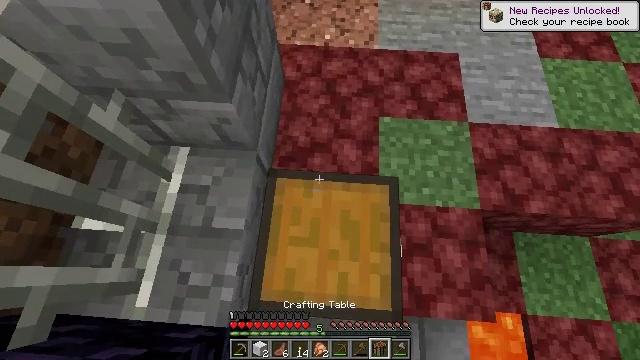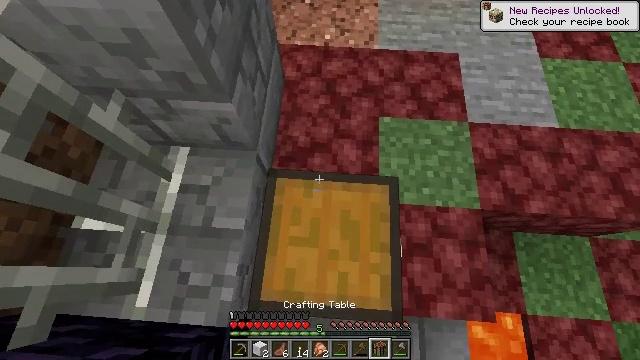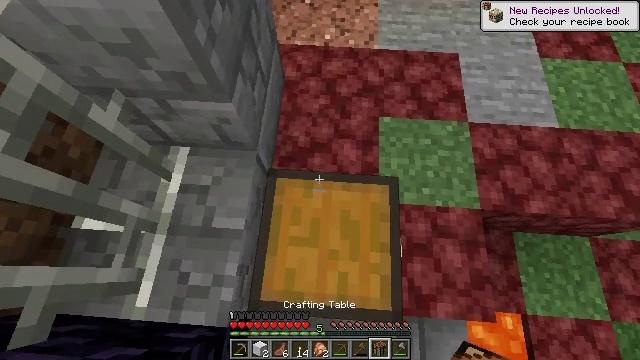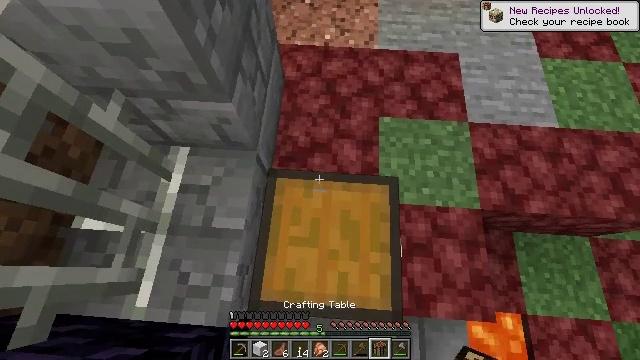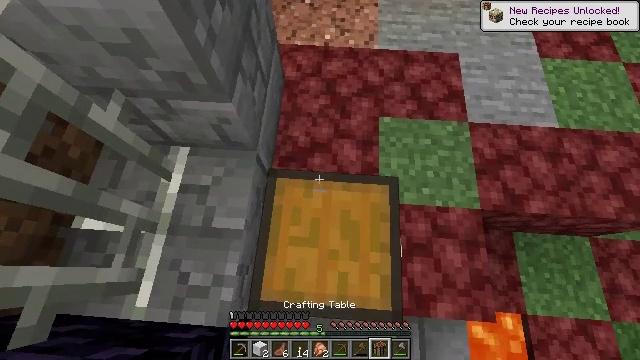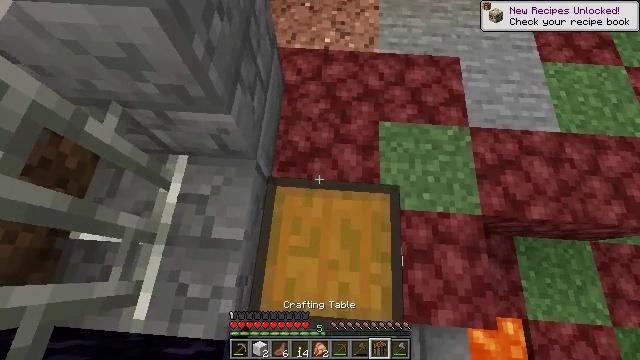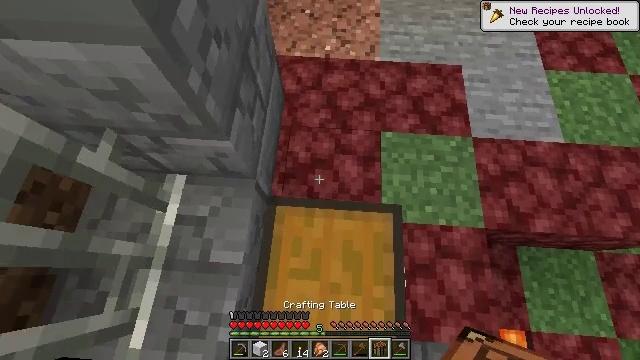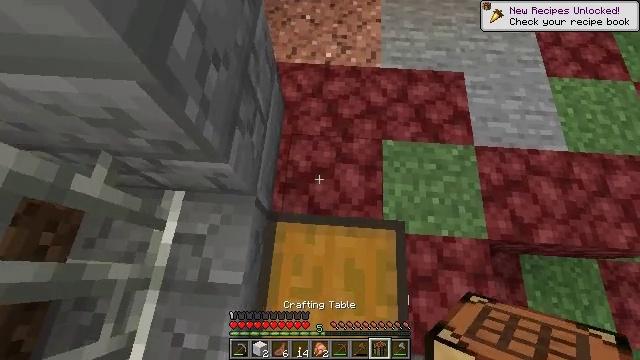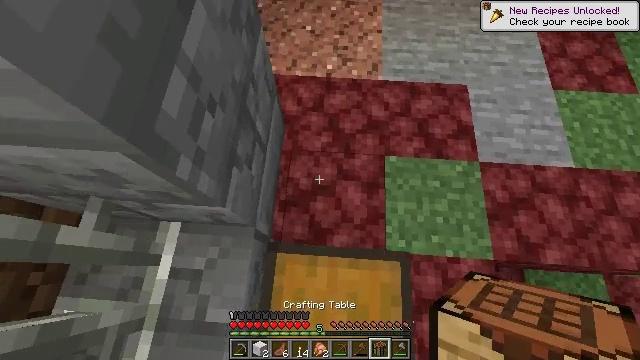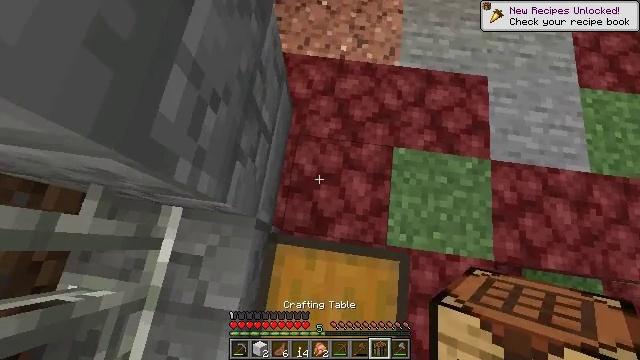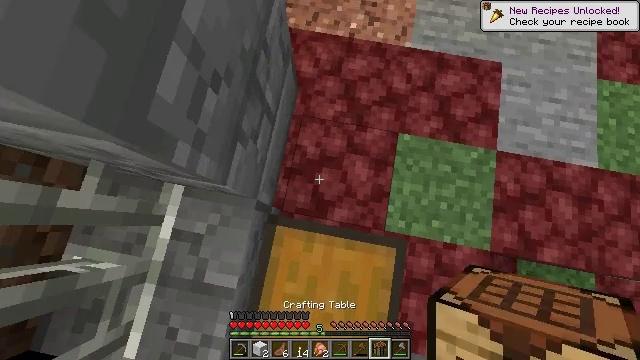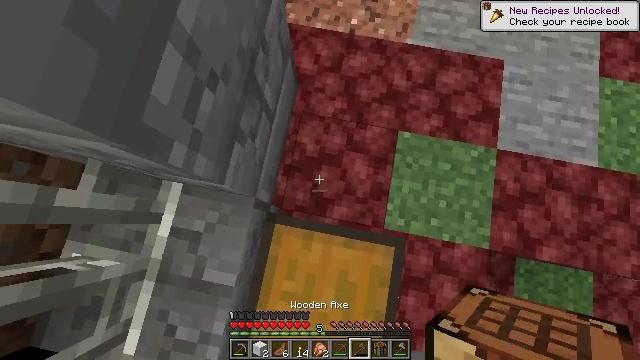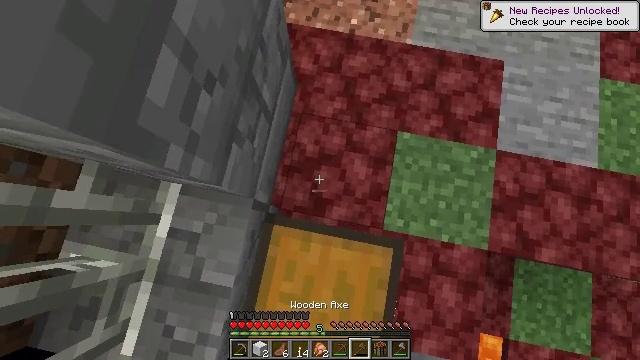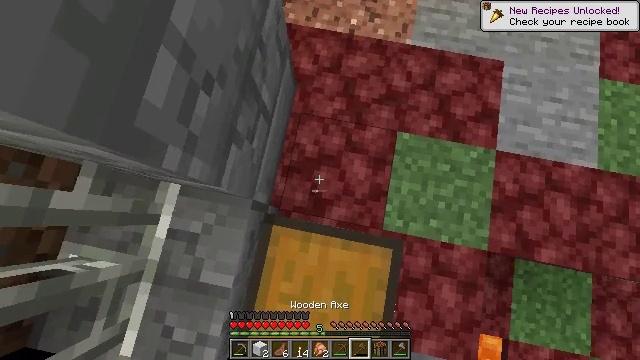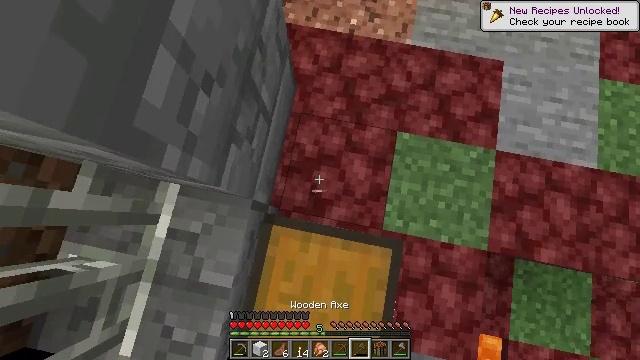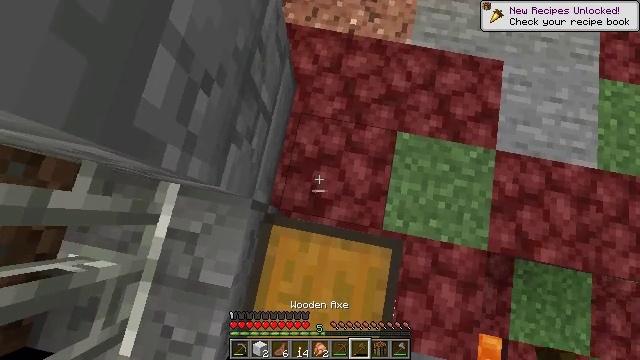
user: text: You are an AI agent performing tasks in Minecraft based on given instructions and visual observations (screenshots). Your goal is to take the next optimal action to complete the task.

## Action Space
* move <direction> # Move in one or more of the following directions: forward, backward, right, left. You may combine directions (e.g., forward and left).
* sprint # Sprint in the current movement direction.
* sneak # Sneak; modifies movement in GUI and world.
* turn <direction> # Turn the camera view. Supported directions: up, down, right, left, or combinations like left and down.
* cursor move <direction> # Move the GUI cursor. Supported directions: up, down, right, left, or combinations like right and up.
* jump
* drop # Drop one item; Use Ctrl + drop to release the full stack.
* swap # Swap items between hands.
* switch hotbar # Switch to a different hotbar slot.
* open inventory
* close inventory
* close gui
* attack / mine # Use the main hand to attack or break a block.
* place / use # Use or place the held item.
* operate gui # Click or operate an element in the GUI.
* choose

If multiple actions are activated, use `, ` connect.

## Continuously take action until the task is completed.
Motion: motion action
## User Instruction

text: Gather the chest from its place.
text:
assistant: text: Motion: no_op
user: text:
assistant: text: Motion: no_op
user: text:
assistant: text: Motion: no_op
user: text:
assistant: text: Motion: no_op
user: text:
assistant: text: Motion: move forward
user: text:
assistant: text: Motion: move forward
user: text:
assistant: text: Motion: move forward
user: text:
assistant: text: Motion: no_op
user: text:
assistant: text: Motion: turn left and down
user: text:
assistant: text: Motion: turn left and down
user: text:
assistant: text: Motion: no_op
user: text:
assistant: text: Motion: no_op
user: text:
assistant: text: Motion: no_op
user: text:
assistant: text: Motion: no_op
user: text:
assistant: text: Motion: no_op
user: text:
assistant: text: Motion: no_op
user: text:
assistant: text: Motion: move back
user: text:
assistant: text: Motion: move back, turn down
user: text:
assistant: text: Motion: move back, turn down
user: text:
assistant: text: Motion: no_op
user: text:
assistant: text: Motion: no_op
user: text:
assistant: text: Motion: attack / mine
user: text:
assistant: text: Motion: attack / mine
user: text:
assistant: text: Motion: attack / mine
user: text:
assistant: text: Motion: attack / mine
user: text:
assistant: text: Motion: attack / mine
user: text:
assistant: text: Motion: attack / mine
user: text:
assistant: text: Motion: attack / mine
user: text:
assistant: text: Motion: attack / mine
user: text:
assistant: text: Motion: attack / mine